Interaction volume radius: 5 \u00c5
Interaction volume height: 20 \u00c5
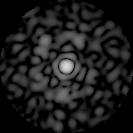
Disorder parameter: 0.8275